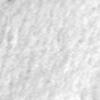
Label: no_change